Question: my all text in the sublime text 3 has the same color, for example : print ("Hello") has the same color and I want print and Hello has different colors for syntax purposes.

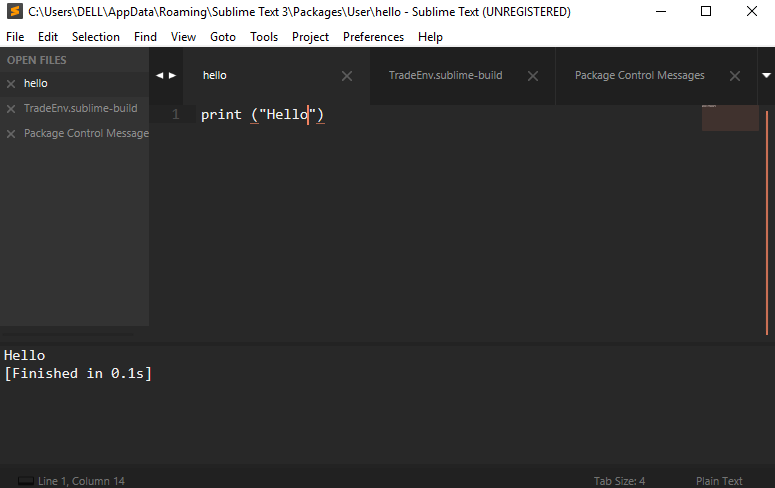
Answer: You need to save your file with a '.py' at the end.